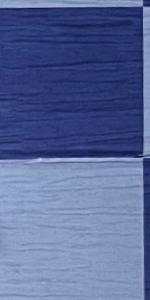
Label: Empty